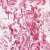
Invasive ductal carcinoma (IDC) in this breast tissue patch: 0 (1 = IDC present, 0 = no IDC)